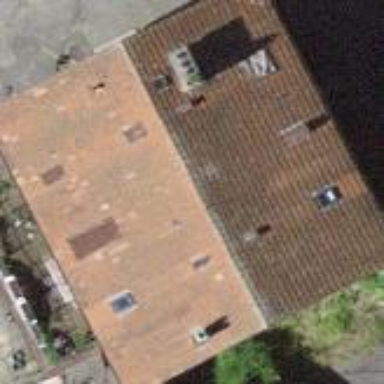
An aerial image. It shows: Residential building.